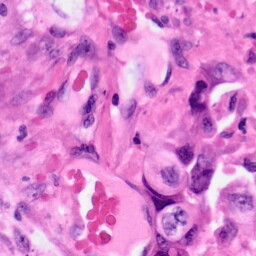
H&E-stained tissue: Pancreatic